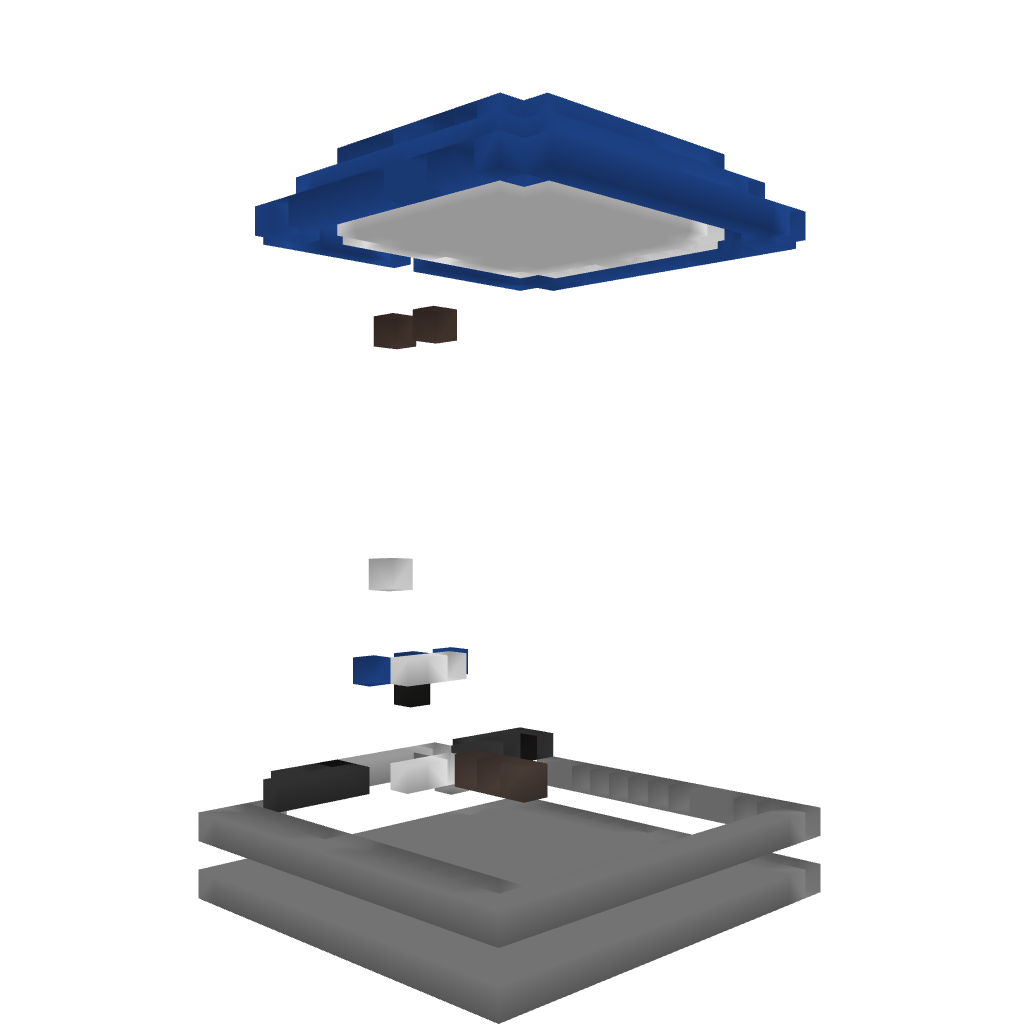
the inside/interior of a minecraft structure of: Obi's Pokemart